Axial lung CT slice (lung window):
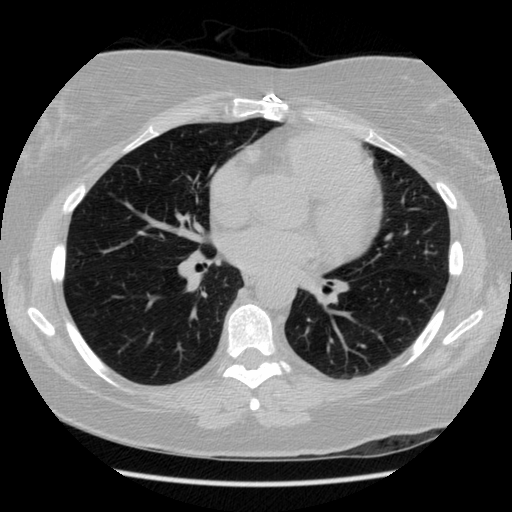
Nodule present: no